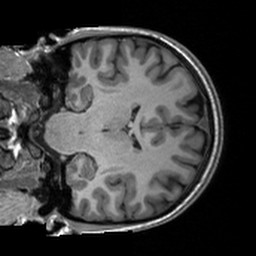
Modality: T1w
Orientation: coronal
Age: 25
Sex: female
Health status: healthy
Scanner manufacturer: siemens
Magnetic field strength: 3 T
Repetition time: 2 s
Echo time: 0.00197 s